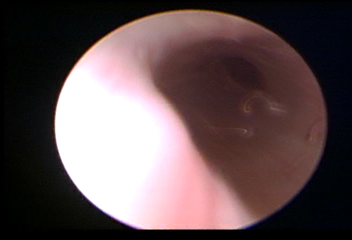
Modality: WLC
Class: Normal mucosa
Bladder cancer association: No